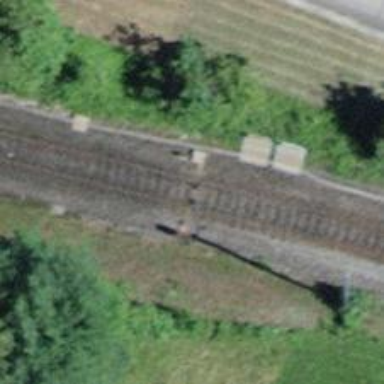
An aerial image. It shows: Railway switch.